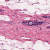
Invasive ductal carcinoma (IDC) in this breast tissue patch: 0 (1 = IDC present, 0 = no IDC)